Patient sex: M
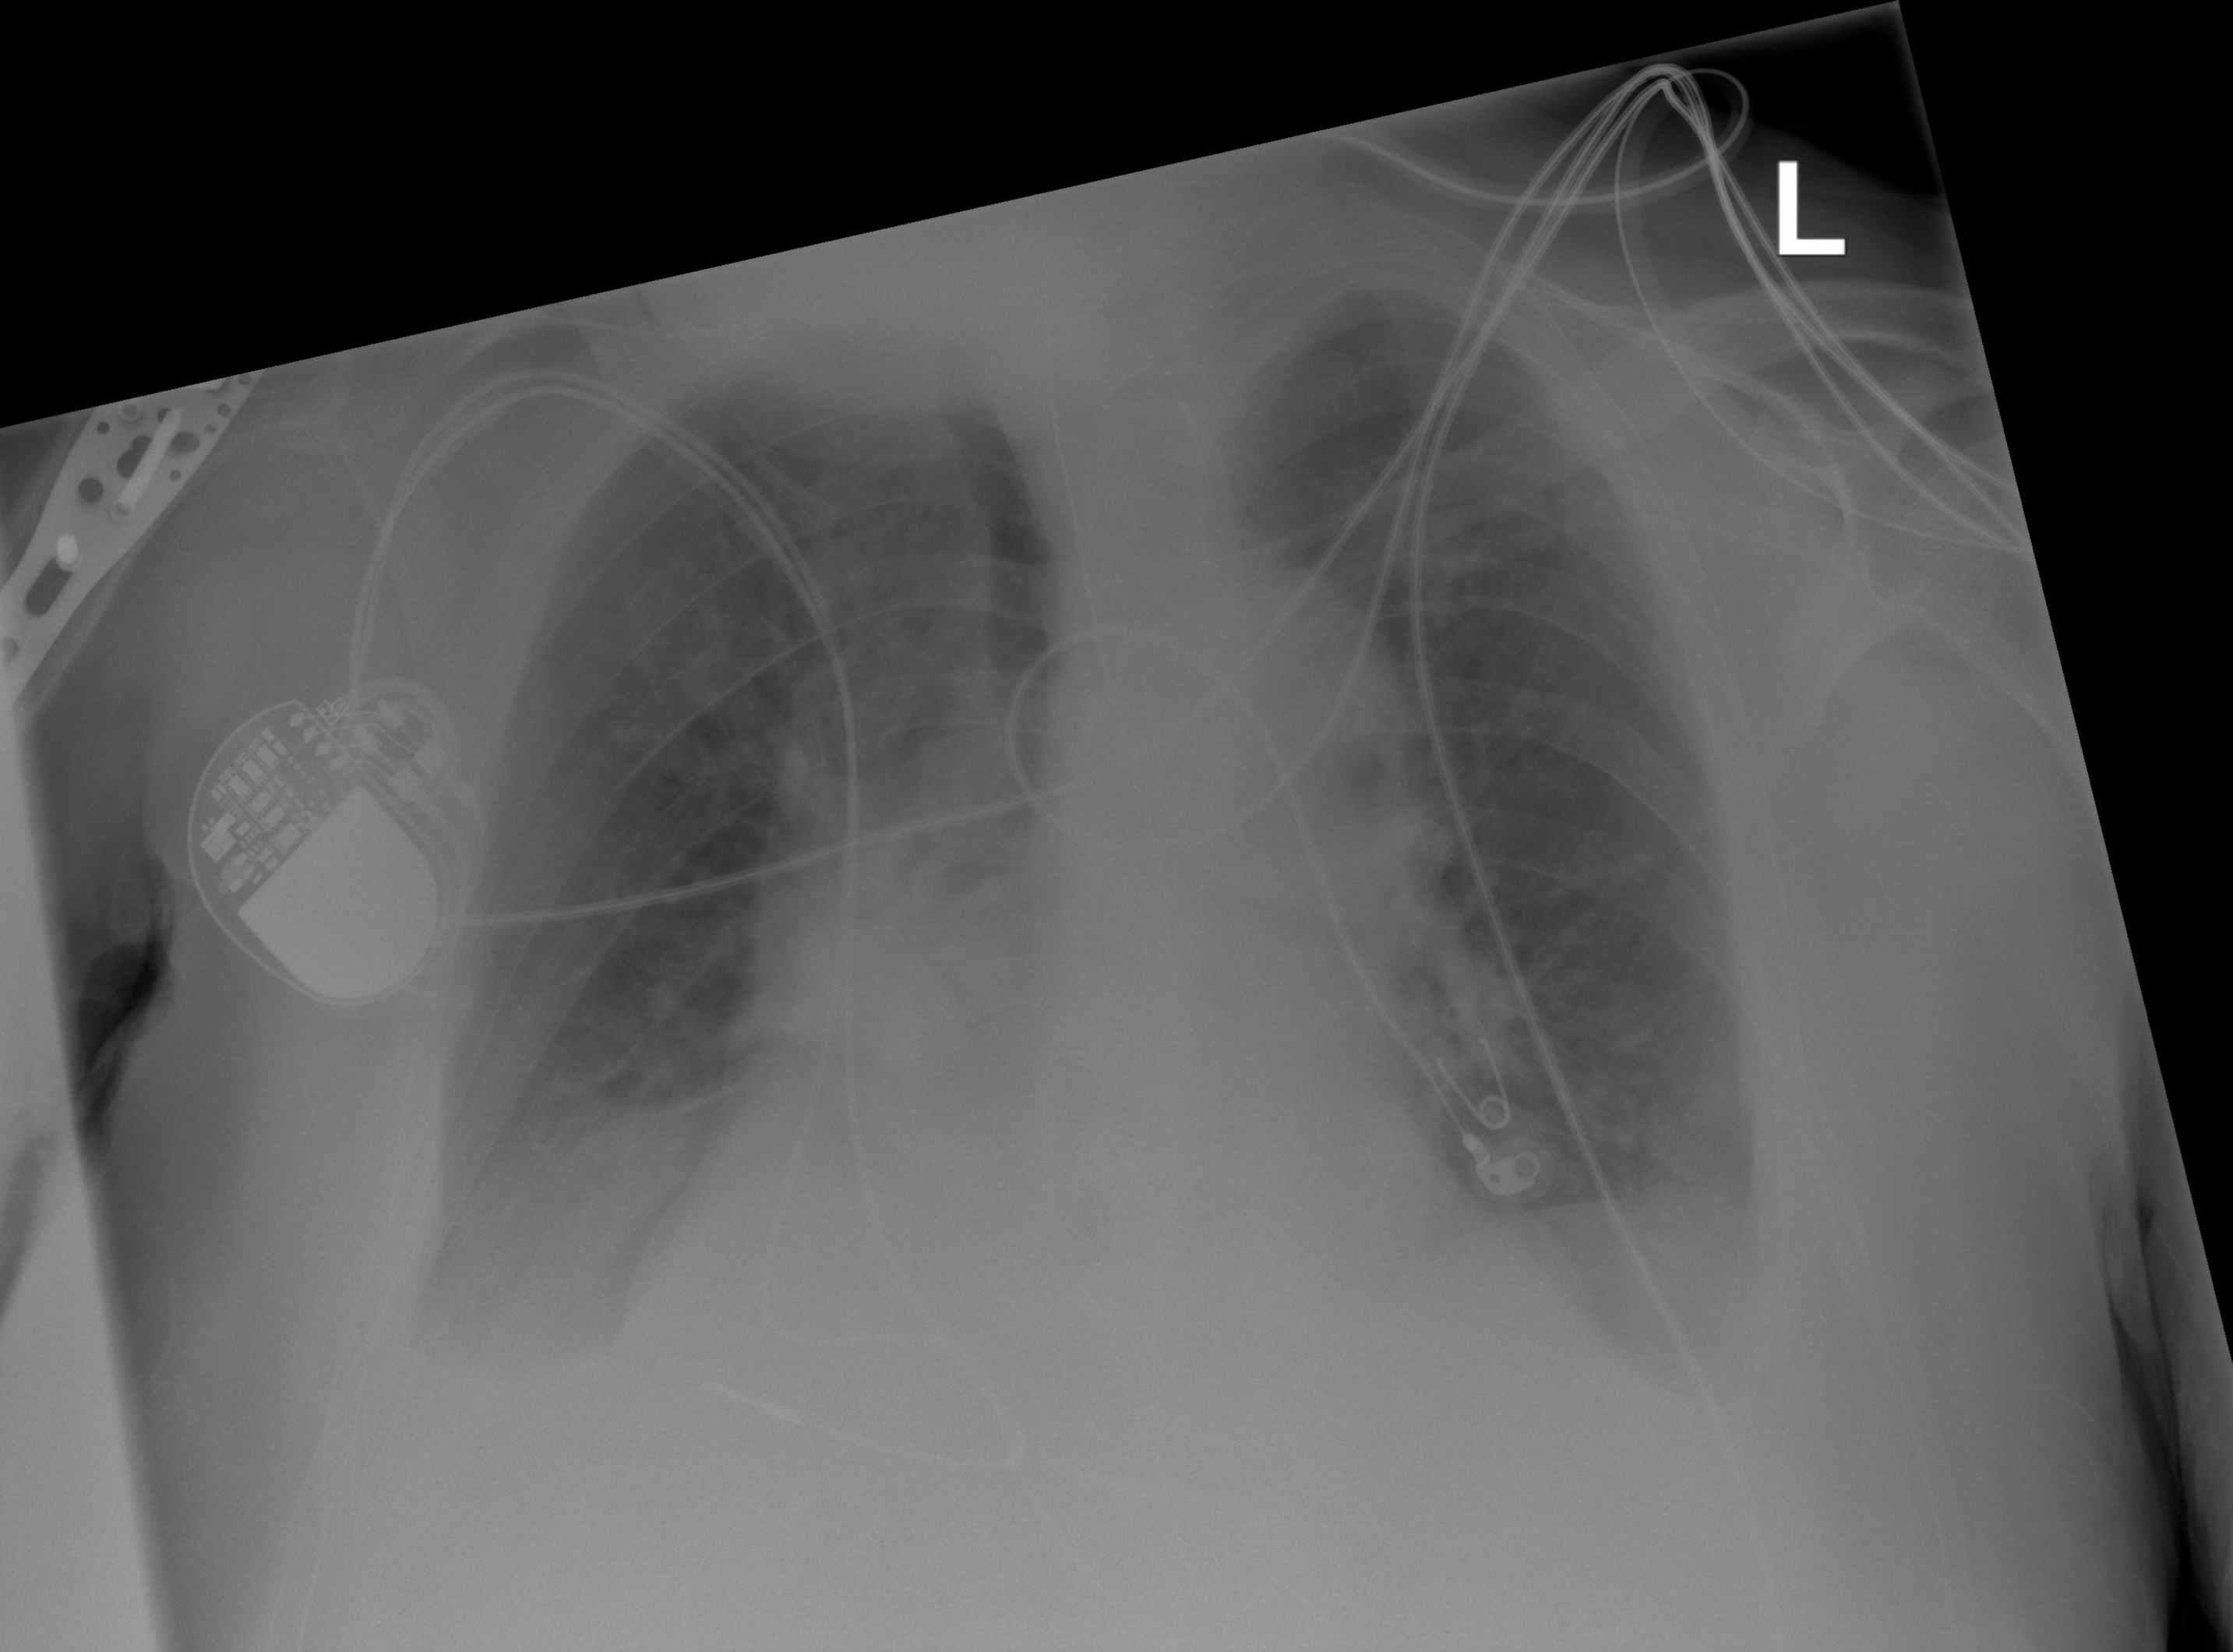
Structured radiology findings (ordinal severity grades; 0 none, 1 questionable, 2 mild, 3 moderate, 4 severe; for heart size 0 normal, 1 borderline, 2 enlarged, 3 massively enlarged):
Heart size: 2
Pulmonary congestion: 2
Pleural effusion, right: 2
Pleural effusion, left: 2
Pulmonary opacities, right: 2
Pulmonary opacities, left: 2
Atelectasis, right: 2
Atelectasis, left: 2